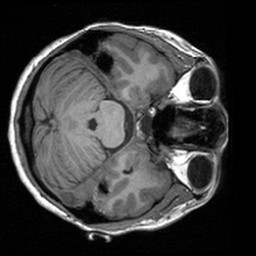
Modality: T1w
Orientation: axial
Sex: female
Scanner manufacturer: siemens
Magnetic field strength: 3 T
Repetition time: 1.9 s
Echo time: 0.00226 s